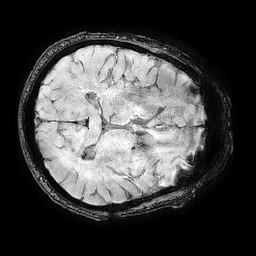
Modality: SWI
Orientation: axial
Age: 53
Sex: female
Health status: ill
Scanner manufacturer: philips
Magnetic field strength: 3 T
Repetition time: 0.031 s